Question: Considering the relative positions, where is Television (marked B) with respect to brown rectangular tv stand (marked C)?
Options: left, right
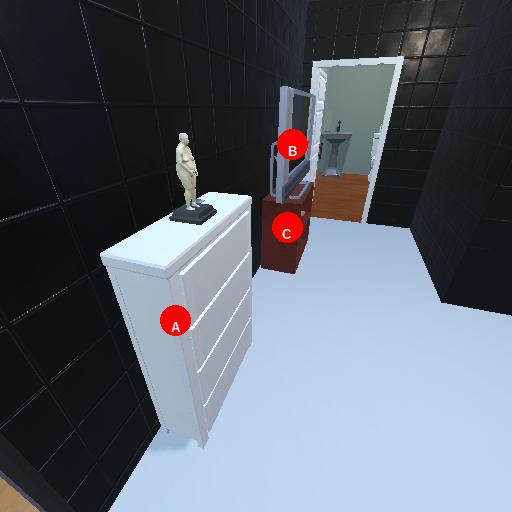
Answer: left